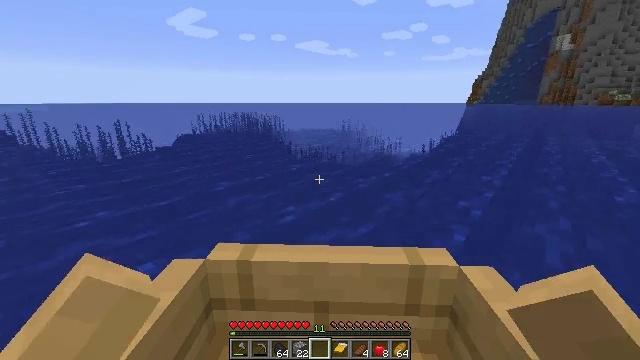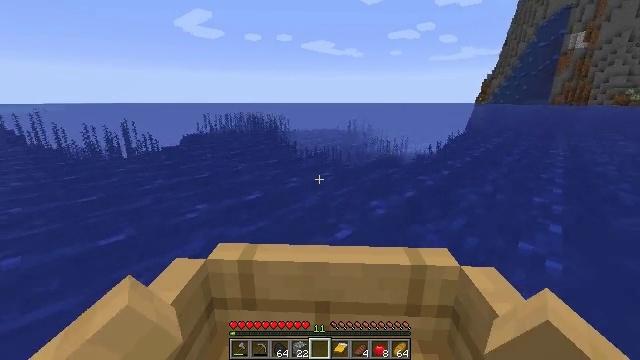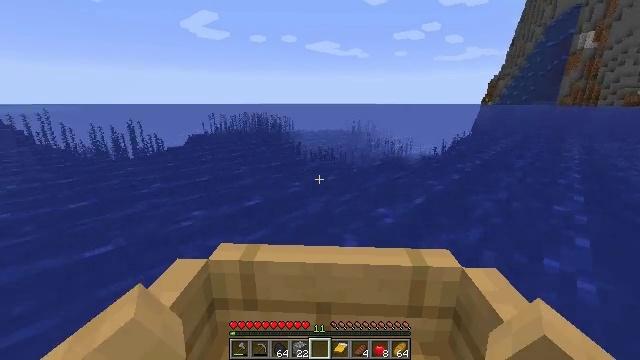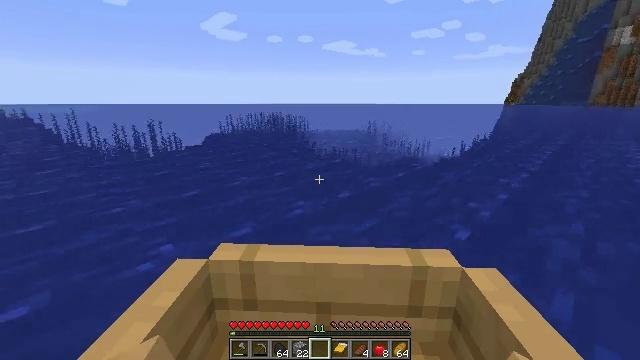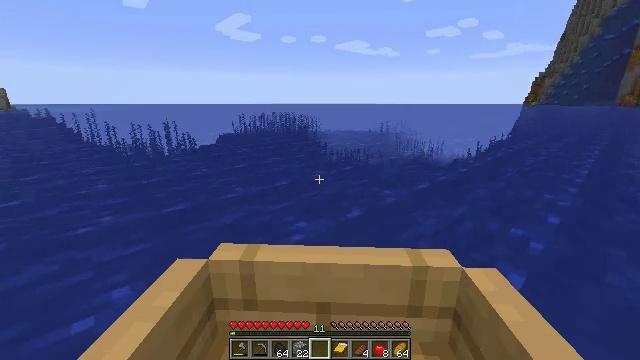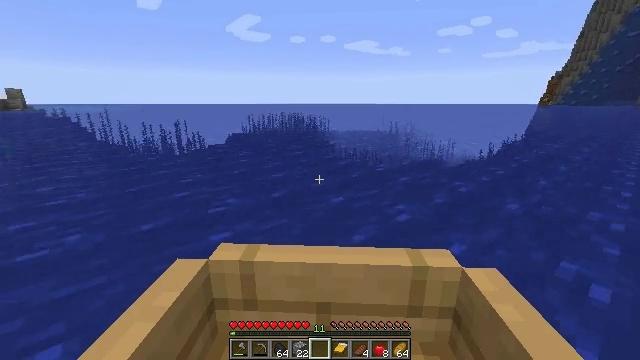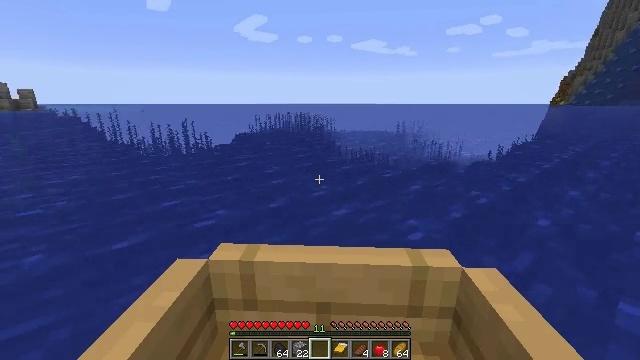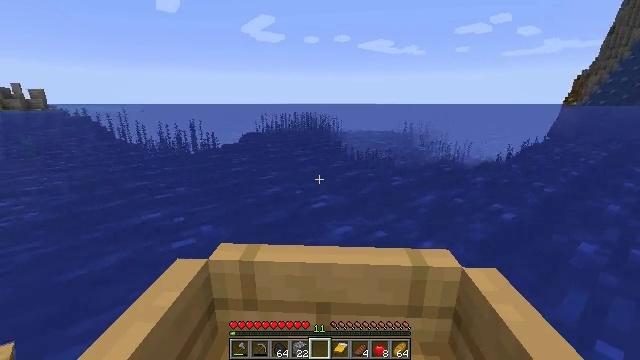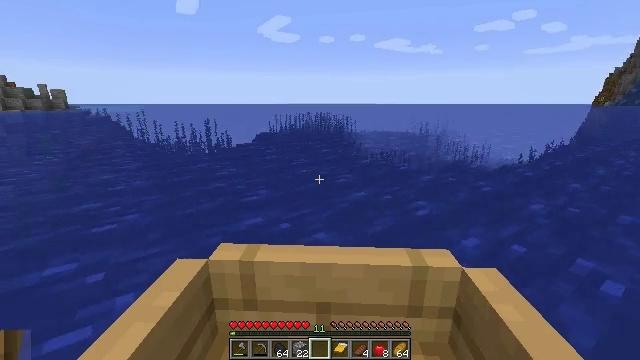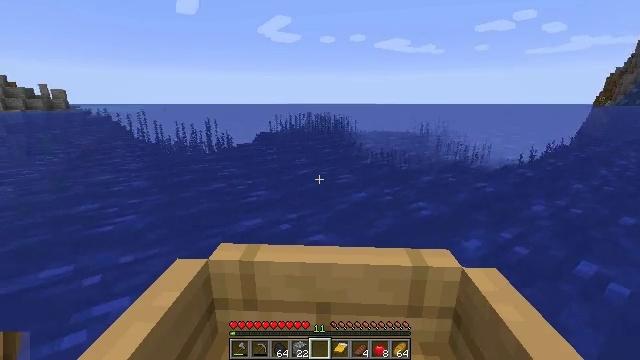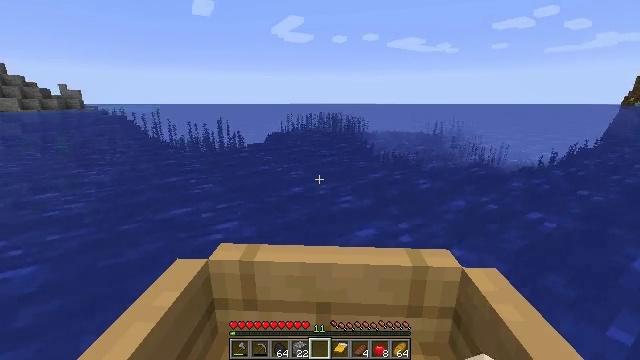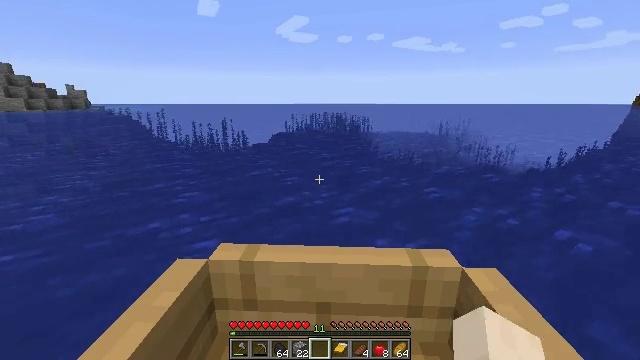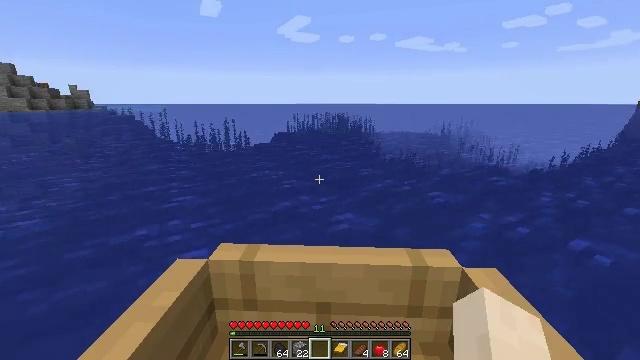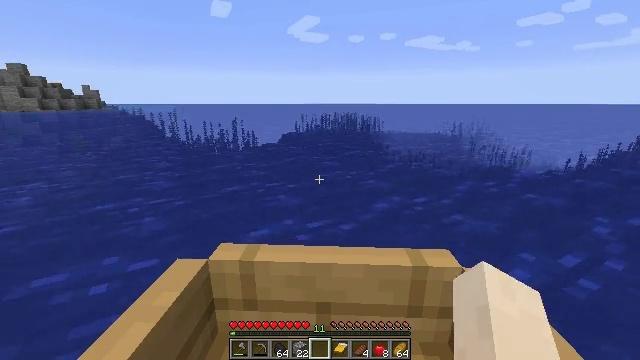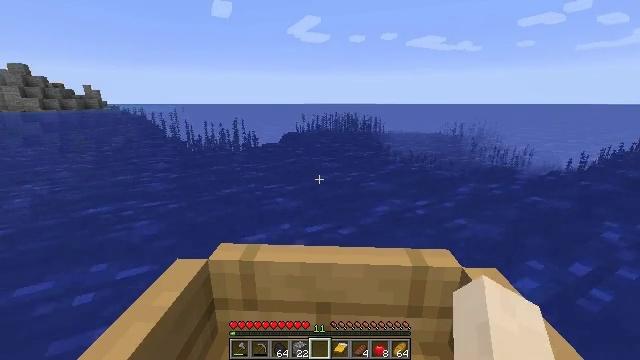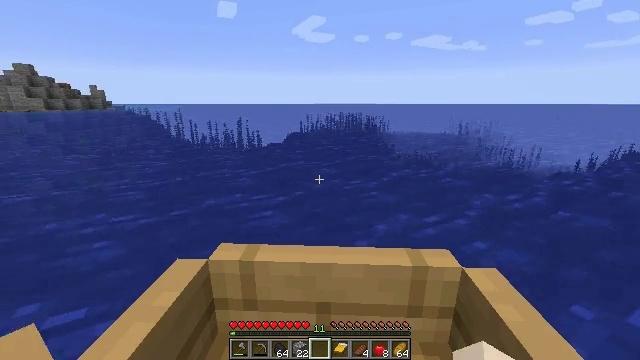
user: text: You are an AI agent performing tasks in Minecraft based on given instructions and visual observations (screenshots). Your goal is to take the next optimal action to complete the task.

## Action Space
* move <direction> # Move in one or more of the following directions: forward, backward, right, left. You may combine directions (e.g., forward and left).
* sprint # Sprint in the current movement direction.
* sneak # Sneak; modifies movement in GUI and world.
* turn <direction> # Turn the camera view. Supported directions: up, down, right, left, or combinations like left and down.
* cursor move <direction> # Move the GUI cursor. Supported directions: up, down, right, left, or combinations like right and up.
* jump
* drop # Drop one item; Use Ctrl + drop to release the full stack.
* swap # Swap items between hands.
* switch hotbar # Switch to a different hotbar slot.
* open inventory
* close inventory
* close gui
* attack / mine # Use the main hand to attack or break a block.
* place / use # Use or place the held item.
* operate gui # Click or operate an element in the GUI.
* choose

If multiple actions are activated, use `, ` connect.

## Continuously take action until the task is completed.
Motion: motion action
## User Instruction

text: Gather tall seagrass in the ocean.
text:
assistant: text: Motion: move forward and move left
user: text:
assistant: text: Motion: move forward and move left
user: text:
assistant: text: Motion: move forward
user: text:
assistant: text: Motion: move forward
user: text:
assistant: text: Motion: move forward
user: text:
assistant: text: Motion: move forward
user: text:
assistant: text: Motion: move forward
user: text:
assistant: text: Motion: move forward
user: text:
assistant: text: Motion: no_op
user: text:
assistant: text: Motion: no_op
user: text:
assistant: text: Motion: no_op
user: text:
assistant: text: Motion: no_op
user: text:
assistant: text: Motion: move forward
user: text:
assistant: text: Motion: move forward
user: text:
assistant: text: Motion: move forward
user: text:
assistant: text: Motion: move forward
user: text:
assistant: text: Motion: move forward
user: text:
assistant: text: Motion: move forward
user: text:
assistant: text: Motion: move forward
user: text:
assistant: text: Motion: move forward
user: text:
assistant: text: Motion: move forward
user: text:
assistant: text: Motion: move forward
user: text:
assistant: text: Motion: move forward
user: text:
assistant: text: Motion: move forward
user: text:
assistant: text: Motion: move forward
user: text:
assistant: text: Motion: move forward
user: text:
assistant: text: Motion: move forward
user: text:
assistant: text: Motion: move forward
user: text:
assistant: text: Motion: move forward
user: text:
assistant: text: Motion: move forward